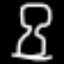
Label: hourglass